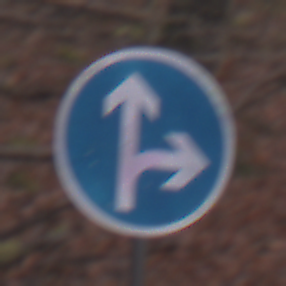
Verkehrszeichen: VorgeschriebeneFahrtrichtungGeradeausOderRechts
Umgebung: Outdoor, Nature
Tageszeit: Midday
Wetter: Overcast
Licht: Natural
Jahreszeit: Autumn
Kontrast: LowContrast